Question: i'd like to be able to position a div at the bottom left of my content (just like div ndeg2 on this wireframe).
The trick is i'd like to do it WITHOUT having to insert it manually inside the "content" div.
(context : I have more than 500 wordpress posts where i'd like to do that, and the manual insert solution seems painful and approximative at best).
I tried using position:absolute;bottom:0px; but if I do that, div 2 is on top of my content and masks some of my text content.
Any clue about how I could align div2's bottom to the exact bottom of my content ? With Jquery maybe ?
Here's an overview of my HTML code.
'''
<div class="contenu">
<div id="1"><img class="ad_300x250" style="float:left; margin:0 10px 0 0;" src="300x250_3.jpg" /></div>
<div id="2"><img class="ad_300x250" src="300x250_3.jpg" /></div>
<p>Loin, tres loin, au dela des monts Mots, a mille lieues des pays Voyellie et Consonnia, demeurent les Bolos Bolos. Ils vivent en retrait, a Bourg-en-Lettres, sur les cotes de la Semantique, un vaste ocean de langues.</p>
<p>Un petit ruisseau, du nom de Larousse, coule en leur lieu et les approvisionne en reglalades necessaires en tout genre; un pays paradisiagmatique, dans lequel des pans entiers de phrases premachees vous volent literalement tout cuit dans la bouche. Pas meme la toute puissante Ponctuation ne regit les Bolos Bolos - une vie on ne peut moins orthodoxographique.</p>
<h2>Titre 2 </h2>
<p>Un jour pourtant, une petite ligne de Bolo Bolo du nom de Lorem Ipsum decida de s'aventurer dans la vaste Grammaire.</p>
<h3>Titre 3 </h3>
<p>Le grand Oxymore voulut l'en dissuader, le prevenant que la-bas cela fourmillait de vils Virgulos, de sauvages </p>
<h2>Titre 2 </h2>
<p>Pointdexclamators et de sournois Semicolons qui l'attendraient pour sur au prochain paragraphe, mais ces mots ne firent echo dans </p>
<ul>
<li>
l'oreille du petit Bolo
</li>
<li>
qui ne se laissa point deconcerter.
</li>
<li>
Il pacqua ses 12 lettrines, glissa son initiale dans sa panse et se mit en route.
</li>
</ul>
<p>Alors qu'il avait gravi les premiers flancs de la chaine des monts Italiques, il jeta un dernier regard sur la skyline de Bourg-en-Lettres, sa ville alphanatale, la headline d'Alphabetville, la subline de sa propre rue, le passage Motus. Le coeur lourd et nostalgique, une question rhetorique lui coula le long de la joue, puis, il se remit en route. </p>
<p>En chemin, il rencontra un Copy. Le Copy prevint le petit Bolo que la d'ou il venait, il avait deja maintes et maintes fois ete ressaisi, et que tout ce qui desormais restait de leurs origines etait le mot "et", et que le petit Bolo ferait bien de se raviser, rebrousser chemin et retourner en son sain et sauf bercail. Mais toutes bonnes</p>
<p>Alors qu'il avait gravi les premiers flancs de la cha&icirc;ne des monts Italiques, il jeta un dernier regard sur la skyline de Bourg-en-Lettres, sa ville alphanatale, la headline d'Alphabetville, la subline de sa propre rue, le passage Motus. Le coeur lourd et nostalgique, une question rh&eacute;torique lui coula le long de la joue, puis, il se remit en route.</p>
</div>
'''

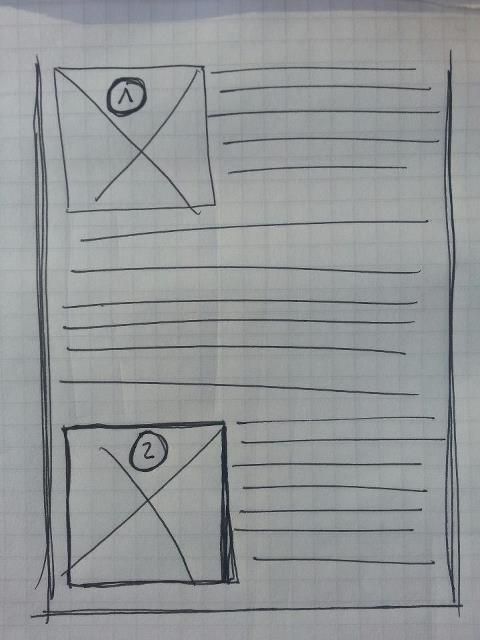
Answer: Targeting your comment :
> 'context : I have more than 500 wordpress posts where i'd like to do
that, and the manual insert solution seems painful and approximative
at best
You may combine a pseudo element and a nth-child selector (please check full browser support)
Only fixture to fix is that a very large ending paragraph will set aside your float one or more lines from bottom. Not a big issue I suppose.
Anyway, using this pseudo you will be able to locate your second div with the css forgetting about the markup.
You could use the tag or the background for image purposes
I stated :before so the image will be wraped by the text of the last paragraph.
in my example I used a color background and a fixed size in order to see the pseudo element
'''
.contenu p:nth-last-child(1):before {
content:" "; /* Or the image */
display:block;
width:200px;
height:100px;
background:#ff0000; /* or the image */
float:left;
}
'''
See a fiddle <URL>
Of course div id ="2" is not longer required.
Not all parsers will be happy with an id starting with a number!!